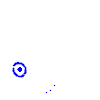
Particle: pion